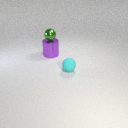
large purple metal cylinder to the left of small cyan rubber sphere